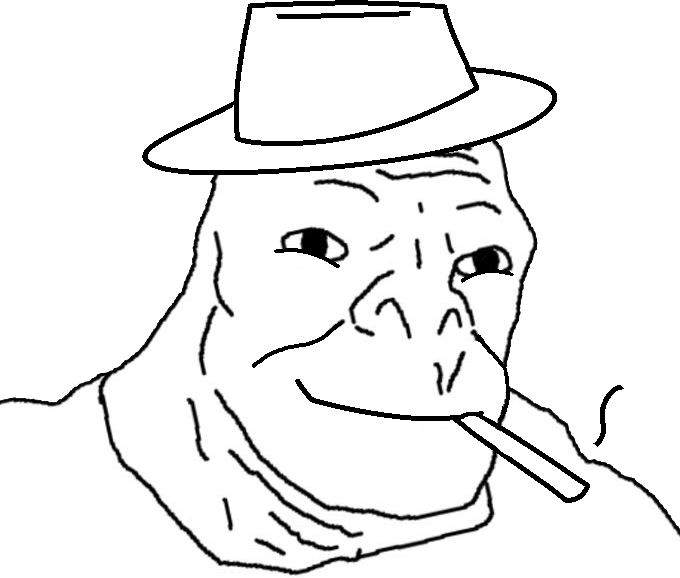
Label: 5_Craig